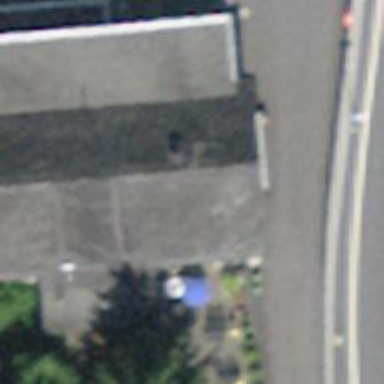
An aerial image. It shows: Restaurant.